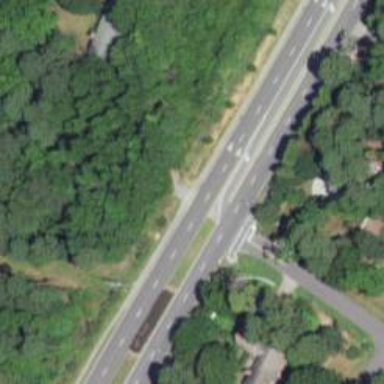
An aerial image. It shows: Primary highway.